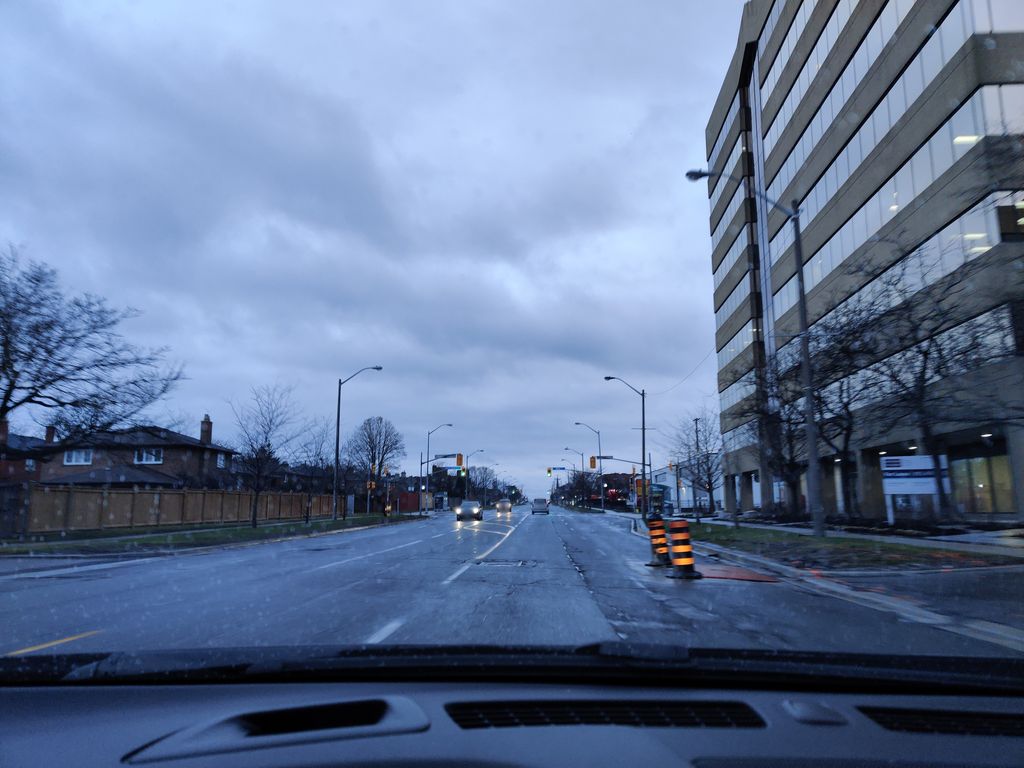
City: toronto